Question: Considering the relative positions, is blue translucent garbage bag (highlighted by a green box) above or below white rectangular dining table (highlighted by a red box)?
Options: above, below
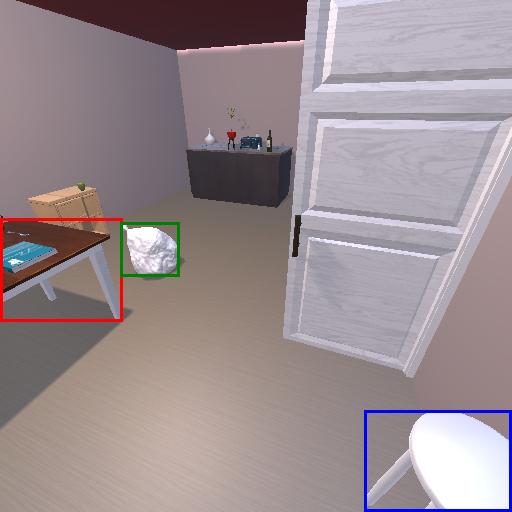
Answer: above